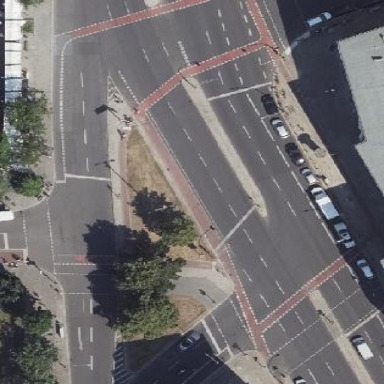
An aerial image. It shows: Traffic island.